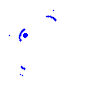
Particle: electron